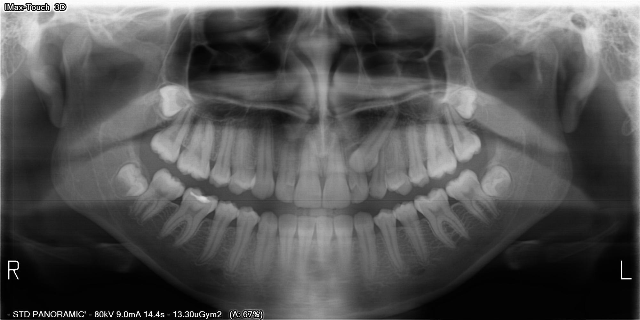
adult